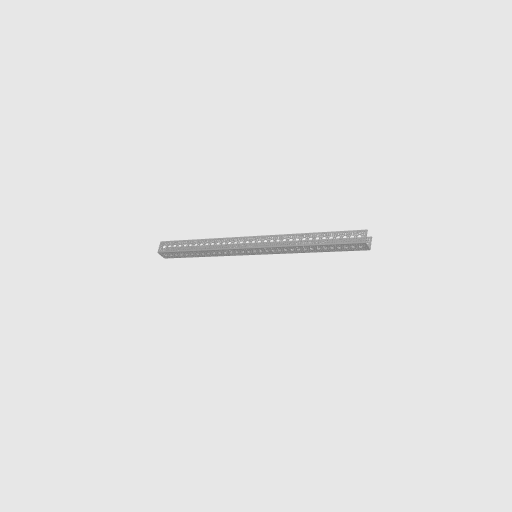
Part: UChannel33H